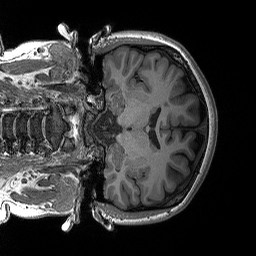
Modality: T1w
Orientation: coronal
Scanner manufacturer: siemens
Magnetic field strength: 3 T
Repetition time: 2.3 s
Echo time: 0.00298 s